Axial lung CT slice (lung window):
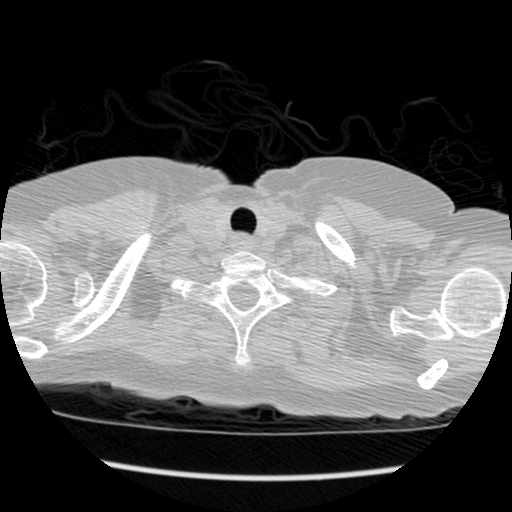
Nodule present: no